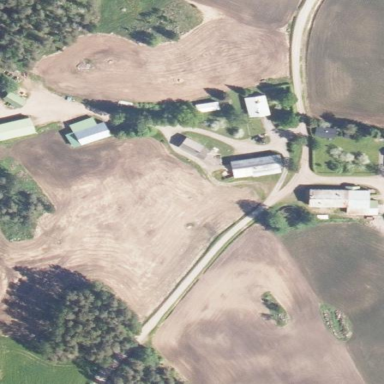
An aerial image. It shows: Farmyard area.